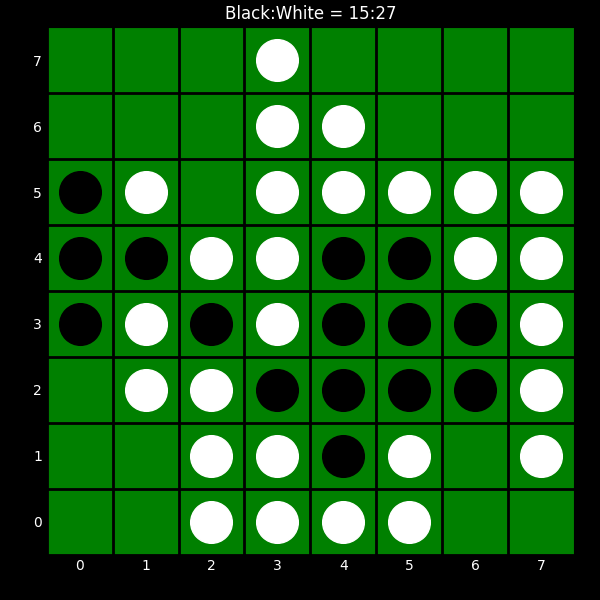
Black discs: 15
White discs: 27